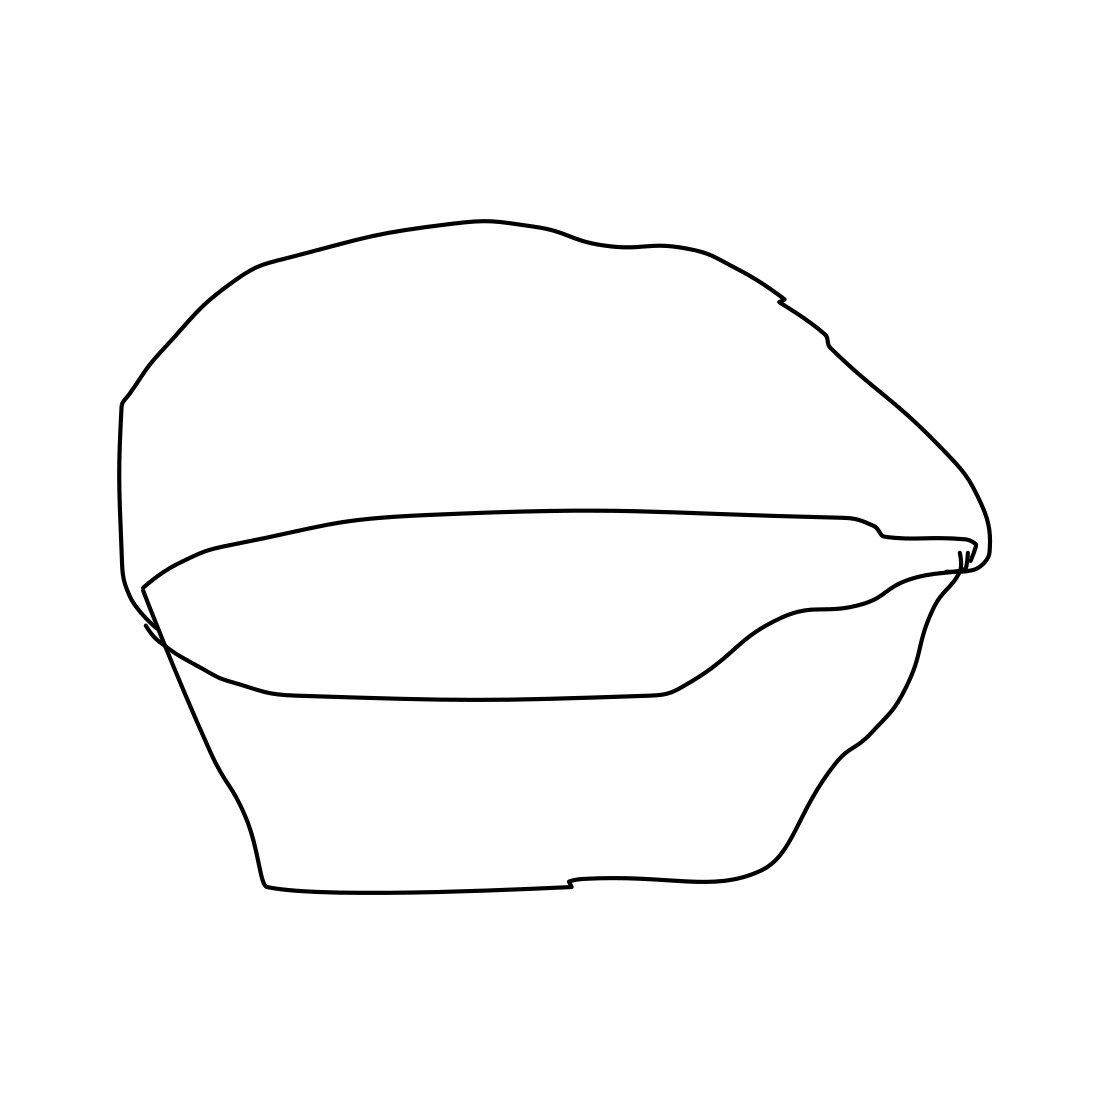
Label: basket